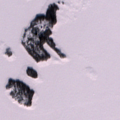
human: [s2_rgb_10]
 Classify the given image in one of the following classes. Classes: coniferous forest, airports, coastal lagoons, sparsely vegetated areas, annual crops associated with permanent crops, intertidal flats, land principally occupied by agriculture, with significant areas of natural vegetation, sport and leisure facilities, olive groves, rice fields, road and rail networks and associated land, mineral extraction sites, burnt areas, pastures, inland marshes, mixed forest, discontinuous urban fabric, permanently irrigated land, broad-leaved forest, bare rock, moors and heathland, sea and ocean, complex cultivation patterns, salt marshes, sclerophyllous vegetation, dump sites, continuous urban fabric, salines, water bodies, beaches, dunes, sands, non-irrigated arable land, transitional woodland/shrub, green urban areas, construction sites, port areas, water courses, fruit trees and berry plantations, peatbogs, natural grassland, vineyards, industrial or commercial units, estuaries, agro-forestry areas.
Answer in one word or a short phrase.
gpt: sea and ocean